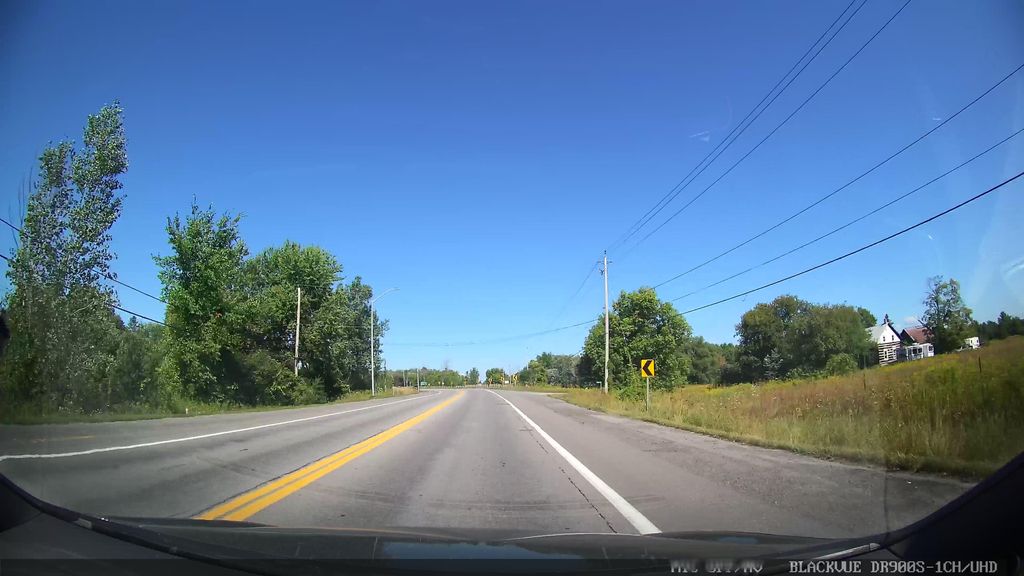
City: ottawa-gatineau